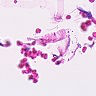
Metastatic tissue present: no